Question: I have a ListView with a custom adapter, but when scroll in ListView some items are hidden:
From the image you can see that from a69 jumps to a72 leaving hidden items a70 and a71.
Here is the code of the custom adapter:
'''
public NewCurrenciesAdapter(ArrayList<NewCurrencyData> list, Context context) {
m_list = list;
m_context = context;
m_layoutInflater = (LayoutInflater) context.getSystemService(Context.LAYOUT_INFLATER_SERVICE);
}
@Override
public int getCount() {
return m_list.size();
}
@Override
public Object getItem(int position) {
return m_list.get(position);
}
@Override
public long getItemId(int position) {
return position;
}
@Override
public View getView(int position, View convertView, ViewGroup parent) {
if (convertView == null) {
convertView = m_layoutInflater.inflate(R.layout.addcurrency_item, parent, false);
}
TextView currencyName = (TextView) convertView.findViewById(R.id.textCurrencyName);
currencyName.setText("a" + position);
ImageView currencyImage = (ImageView) convertView.findViewById(R.id.imageCurrencyCountry);
currencyImage.setImageResource(getImageId(m_context, "c" + m_list.get(position).name.toLowerCase()));
if (m_list.get(position).checked) {
convertView.setBackgroundResource(android.R.color.holo_green_dark);
}
else {
convertView.setBackgroundResource(android.R.color.background_light);
}
return convertView;
}
'''
EDIT: Here are the layout of activity:
'''
<LinearLayout xmlns:android="http://schemas.android.com/apk/res/android"
android:layout_width="fill_parent"
android:layout_height="fill_parent"
android:orientation="vertical">
<ListView
android:id="@+id/ListViewAllCurrencies"
android:layout_width="match_parent"
android:layout_height="0dp"
android:layout_weight="0.8">
</ListView>
<LinearLayout
android:orientation="horizontal"
android:layout_width="fill_parent"
android:layout_height="wrap_content">
<Button
android:layout_width="wrap_content"
android:layout_height="fill_parent"
android:text="Apply"
android:id="@+id/buttonAdd"
android:layout_weight=".50"
android:onClick="applyChange"/>
<Button
android:layout_width="wrap_content"
android:layout_height="fill_parent"
android:text="Cancel"
android:id="@+id/buttonCancel"
android:layout_weight=".50"
android:onClick="cancelChange"/>
</LinearLayout>
</LinearLayout>
'''
And the addcurrency_item:
'''
<LinearLayout xmlns:android="http://schemas.android.com/apk/res/android"
android:layout_width="match_parent" android:layout_height="wrap_content"
android:orientation="horizontal">
<ImageView
android:id="@+id/imageCurrencyCountry"
android:layout_width="wrap_content"
android:layout_height="wrap_content"
android:src="@drawable/cusd"
android:contentDescription="" />
<RelativeLayout
android:layout_width="fill_parent"
android:layout_height="fill_parent"
android:orientation="vertical">
<TextView
android:id="@+id/textCurrencyName"
android:layout_width="wrap_content"
android:layout_height="fill_parent"
android:gravity="center_vertical"
android:layout_marginLeft="5dp"
android:layout_marginStart="5dp"
android:textSize="20sp"
android:text="Currency name"/>
</RelativeLayout>
</LinearLayout>
'''
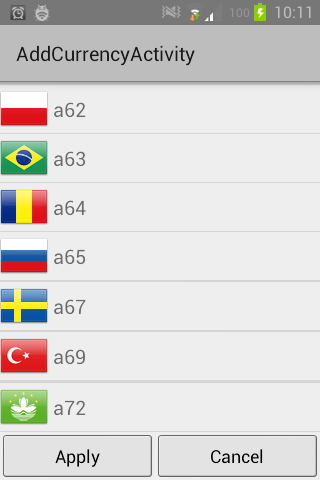
Answer: debug the int returned by 'getImageId(m_context, "c" + m_list.get(position).name.toLowerCase()'
It is probably returning 0 or -1 which does not set images in your imageview and the view is collapsed!